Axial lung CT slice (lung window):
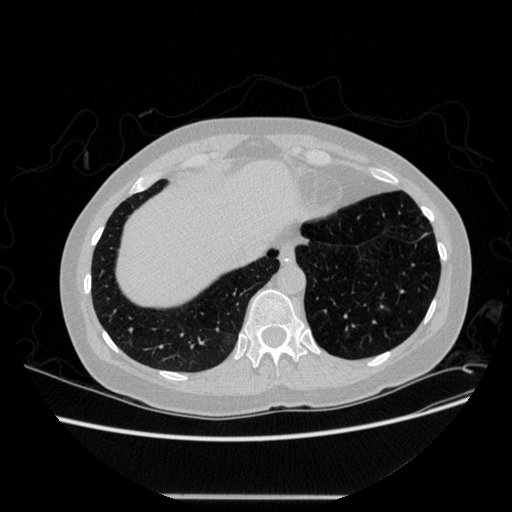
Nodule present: no